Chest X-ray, AP view. Patient: 80 years old, sex F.
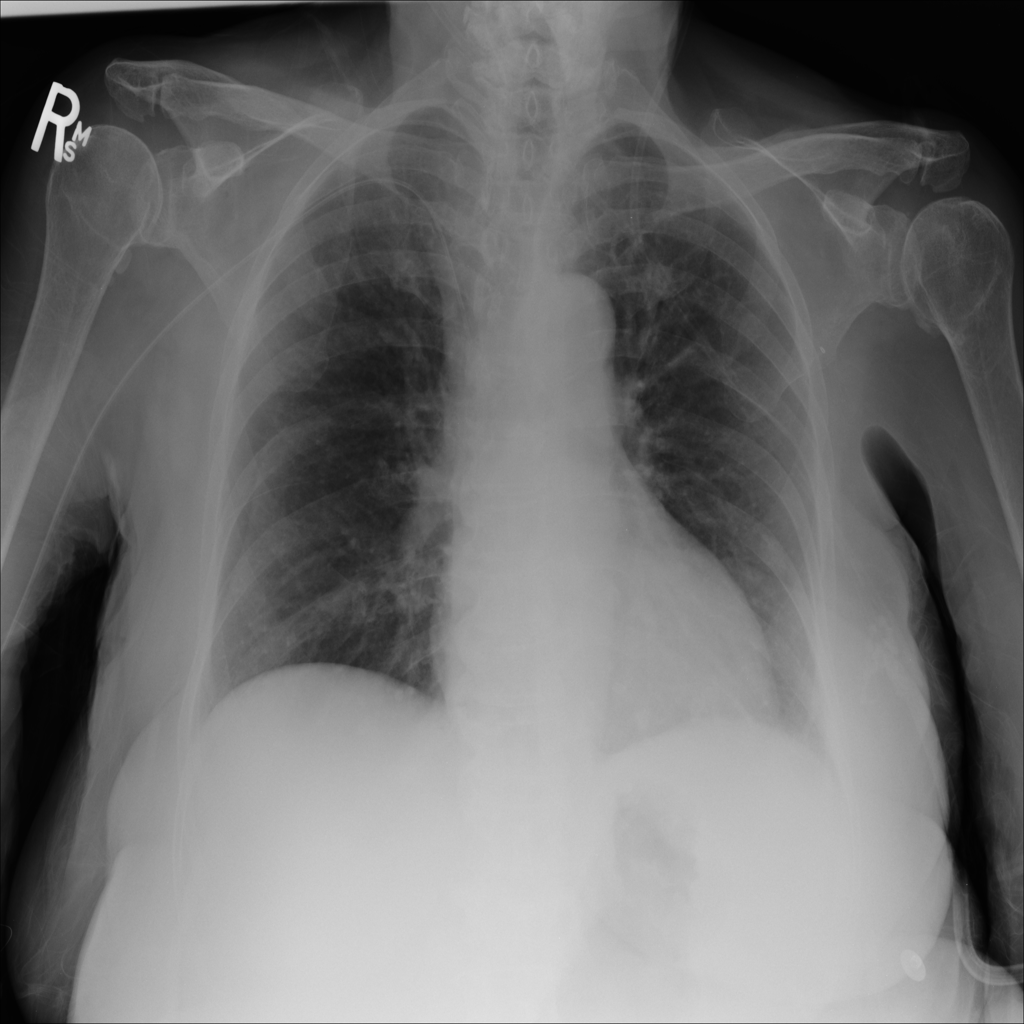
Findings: No Finding